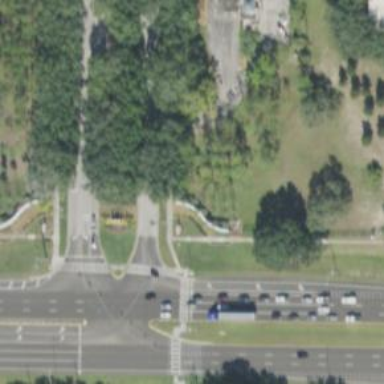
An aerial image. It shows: Footway along the parkway.